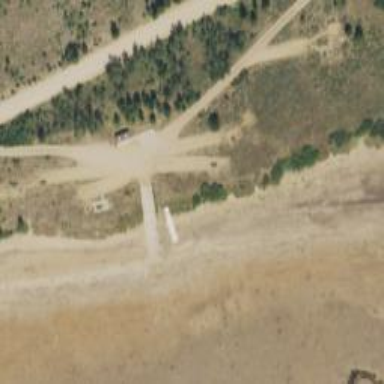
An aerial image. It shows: Slipway for leisure land vehicles on service road.